Field crop: maize
Growth stage: 2
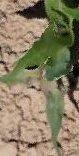
Species: maize